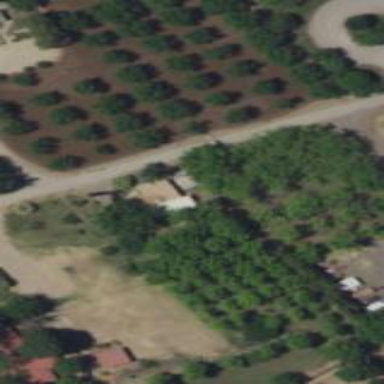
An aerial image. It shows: Orchard.